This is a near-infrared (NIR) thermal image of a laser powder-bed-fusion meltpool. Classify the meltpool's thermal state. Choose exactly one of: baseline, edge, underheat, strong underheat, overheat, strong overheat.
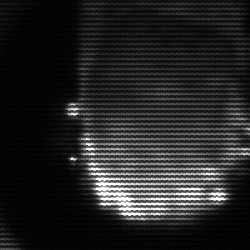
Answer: baseline